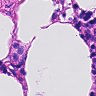
Metastatic tissue present: no